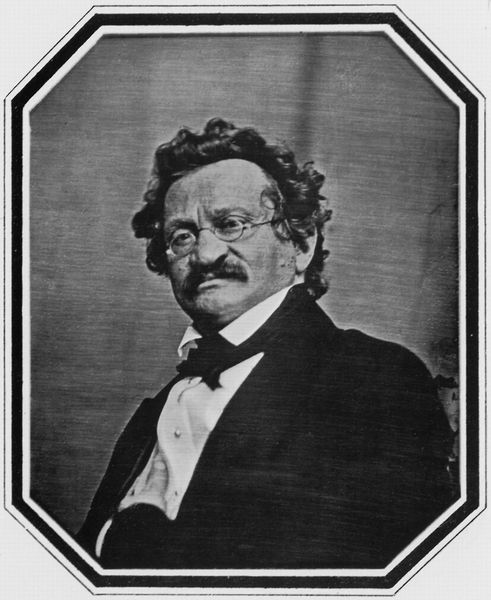
Titel: Moritz Gottlieb Saphir, Schriftsteller und Humorist
Künstler: Carl Ferdinand Stelzner
Schlagwörter: hand, mann, weiß, sitzen, brust, elegant, frisur, geste, grau, haar, hintergrund, mund, nase, ohr, schwarz, stirn, blick, schleife, alt, anzug, bart, hemd, jacke, schnurrbart, arm, augen, falten, kragen, rahmen, bildnis, herr, portrait, porträt, auge, haare, pose, brustbild, frontal, kinn, locken, man, graphik, rand, frack, dick, schnauz, grimmig, knöpfe, fliege, jackett, schnauzbart, schnauzer, jacket, foto, fotografie, eckig, druck, druckgraphik, schwarz-weiß, stich, komponist, lockig, brille, stehkragen, kneifer, nickelbrille, zwicker, photo, ecken, entschlossen, haaransatz, lebhaft, oberlippenbart, graustufen, lockenkopf, achteck, fot, photografie, froschperspektive, gelockt, flige, passe partout, 1900, napoleongeste, bvfoto